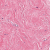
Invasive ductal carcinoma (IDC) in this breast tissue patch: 0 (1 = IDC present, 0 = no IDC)